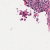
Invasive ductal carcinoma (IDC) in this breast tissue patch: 0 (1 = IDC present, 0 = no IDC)